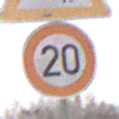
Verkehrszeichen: Geschwindigkeit20
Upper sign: DoppelkurveZunaechstLinks
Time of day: Midday
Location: Outdoor (RoadRail)
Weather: Overcast
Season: NotSpecified
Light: Natural